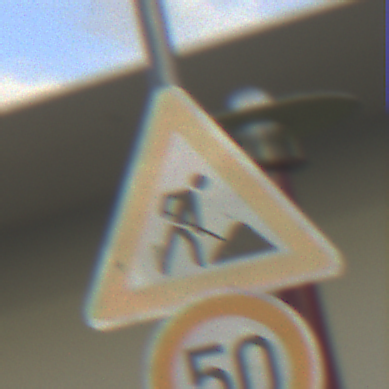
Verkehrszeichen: Arbeitsstelle
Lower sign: Geschwindigkeit50
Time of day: MorningAfternoon
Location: Outdoor (Suburban)
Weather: PartlyCloudy
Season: NotSpecified
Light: Natural